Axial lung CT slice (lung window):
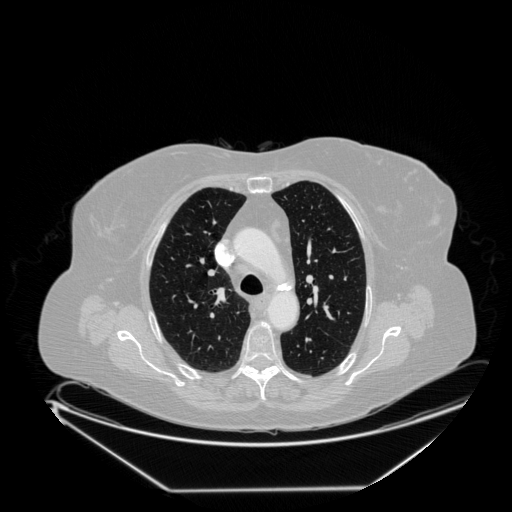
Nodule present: no